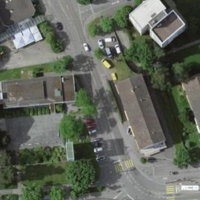
EUNIS habitat code: 55
Species observed at this site:
Tanacetum vulgare